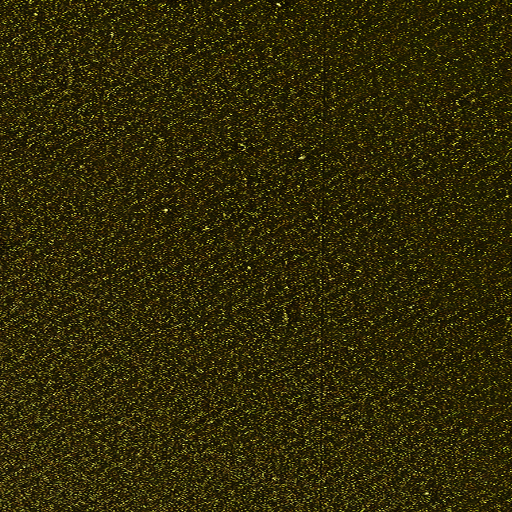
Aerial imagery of island in Alaska named Frozen Rock containing only unknown